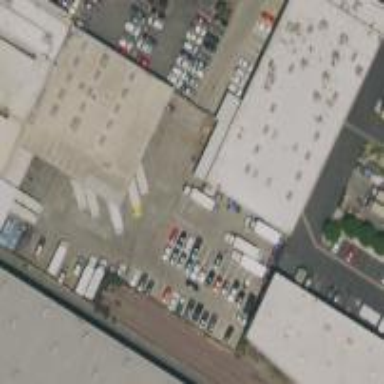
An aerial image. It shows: Industrial building.